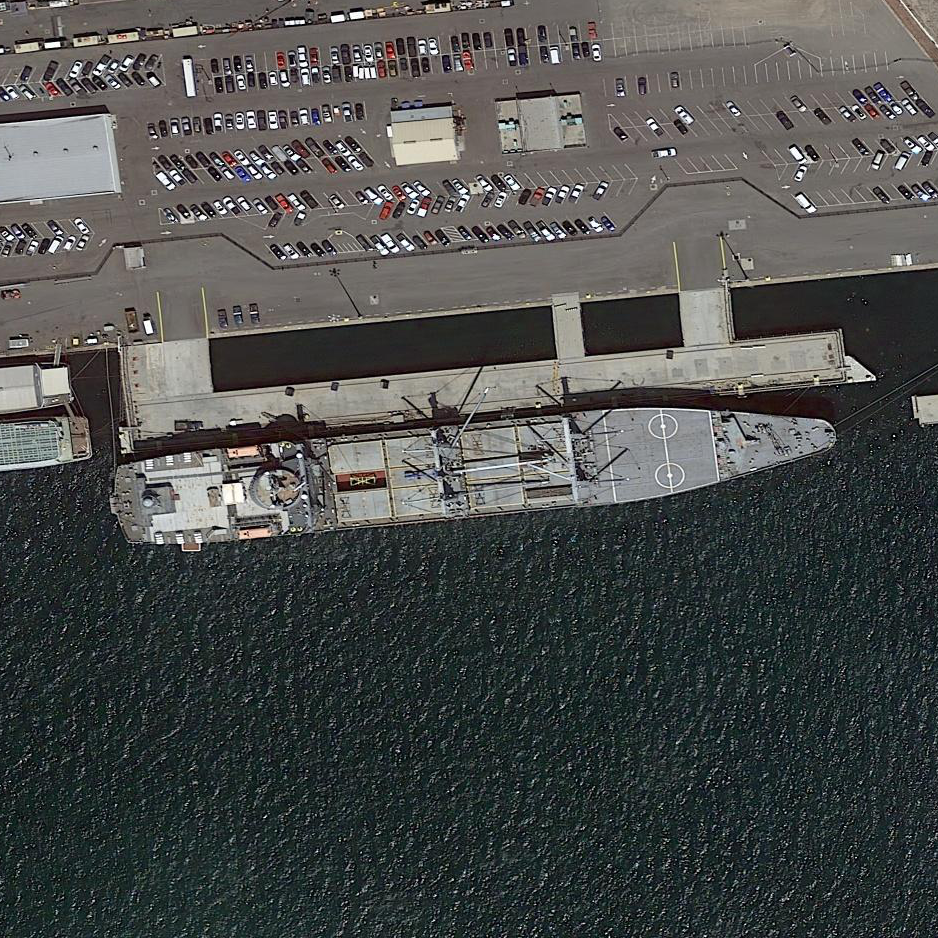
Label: civil